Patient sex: M
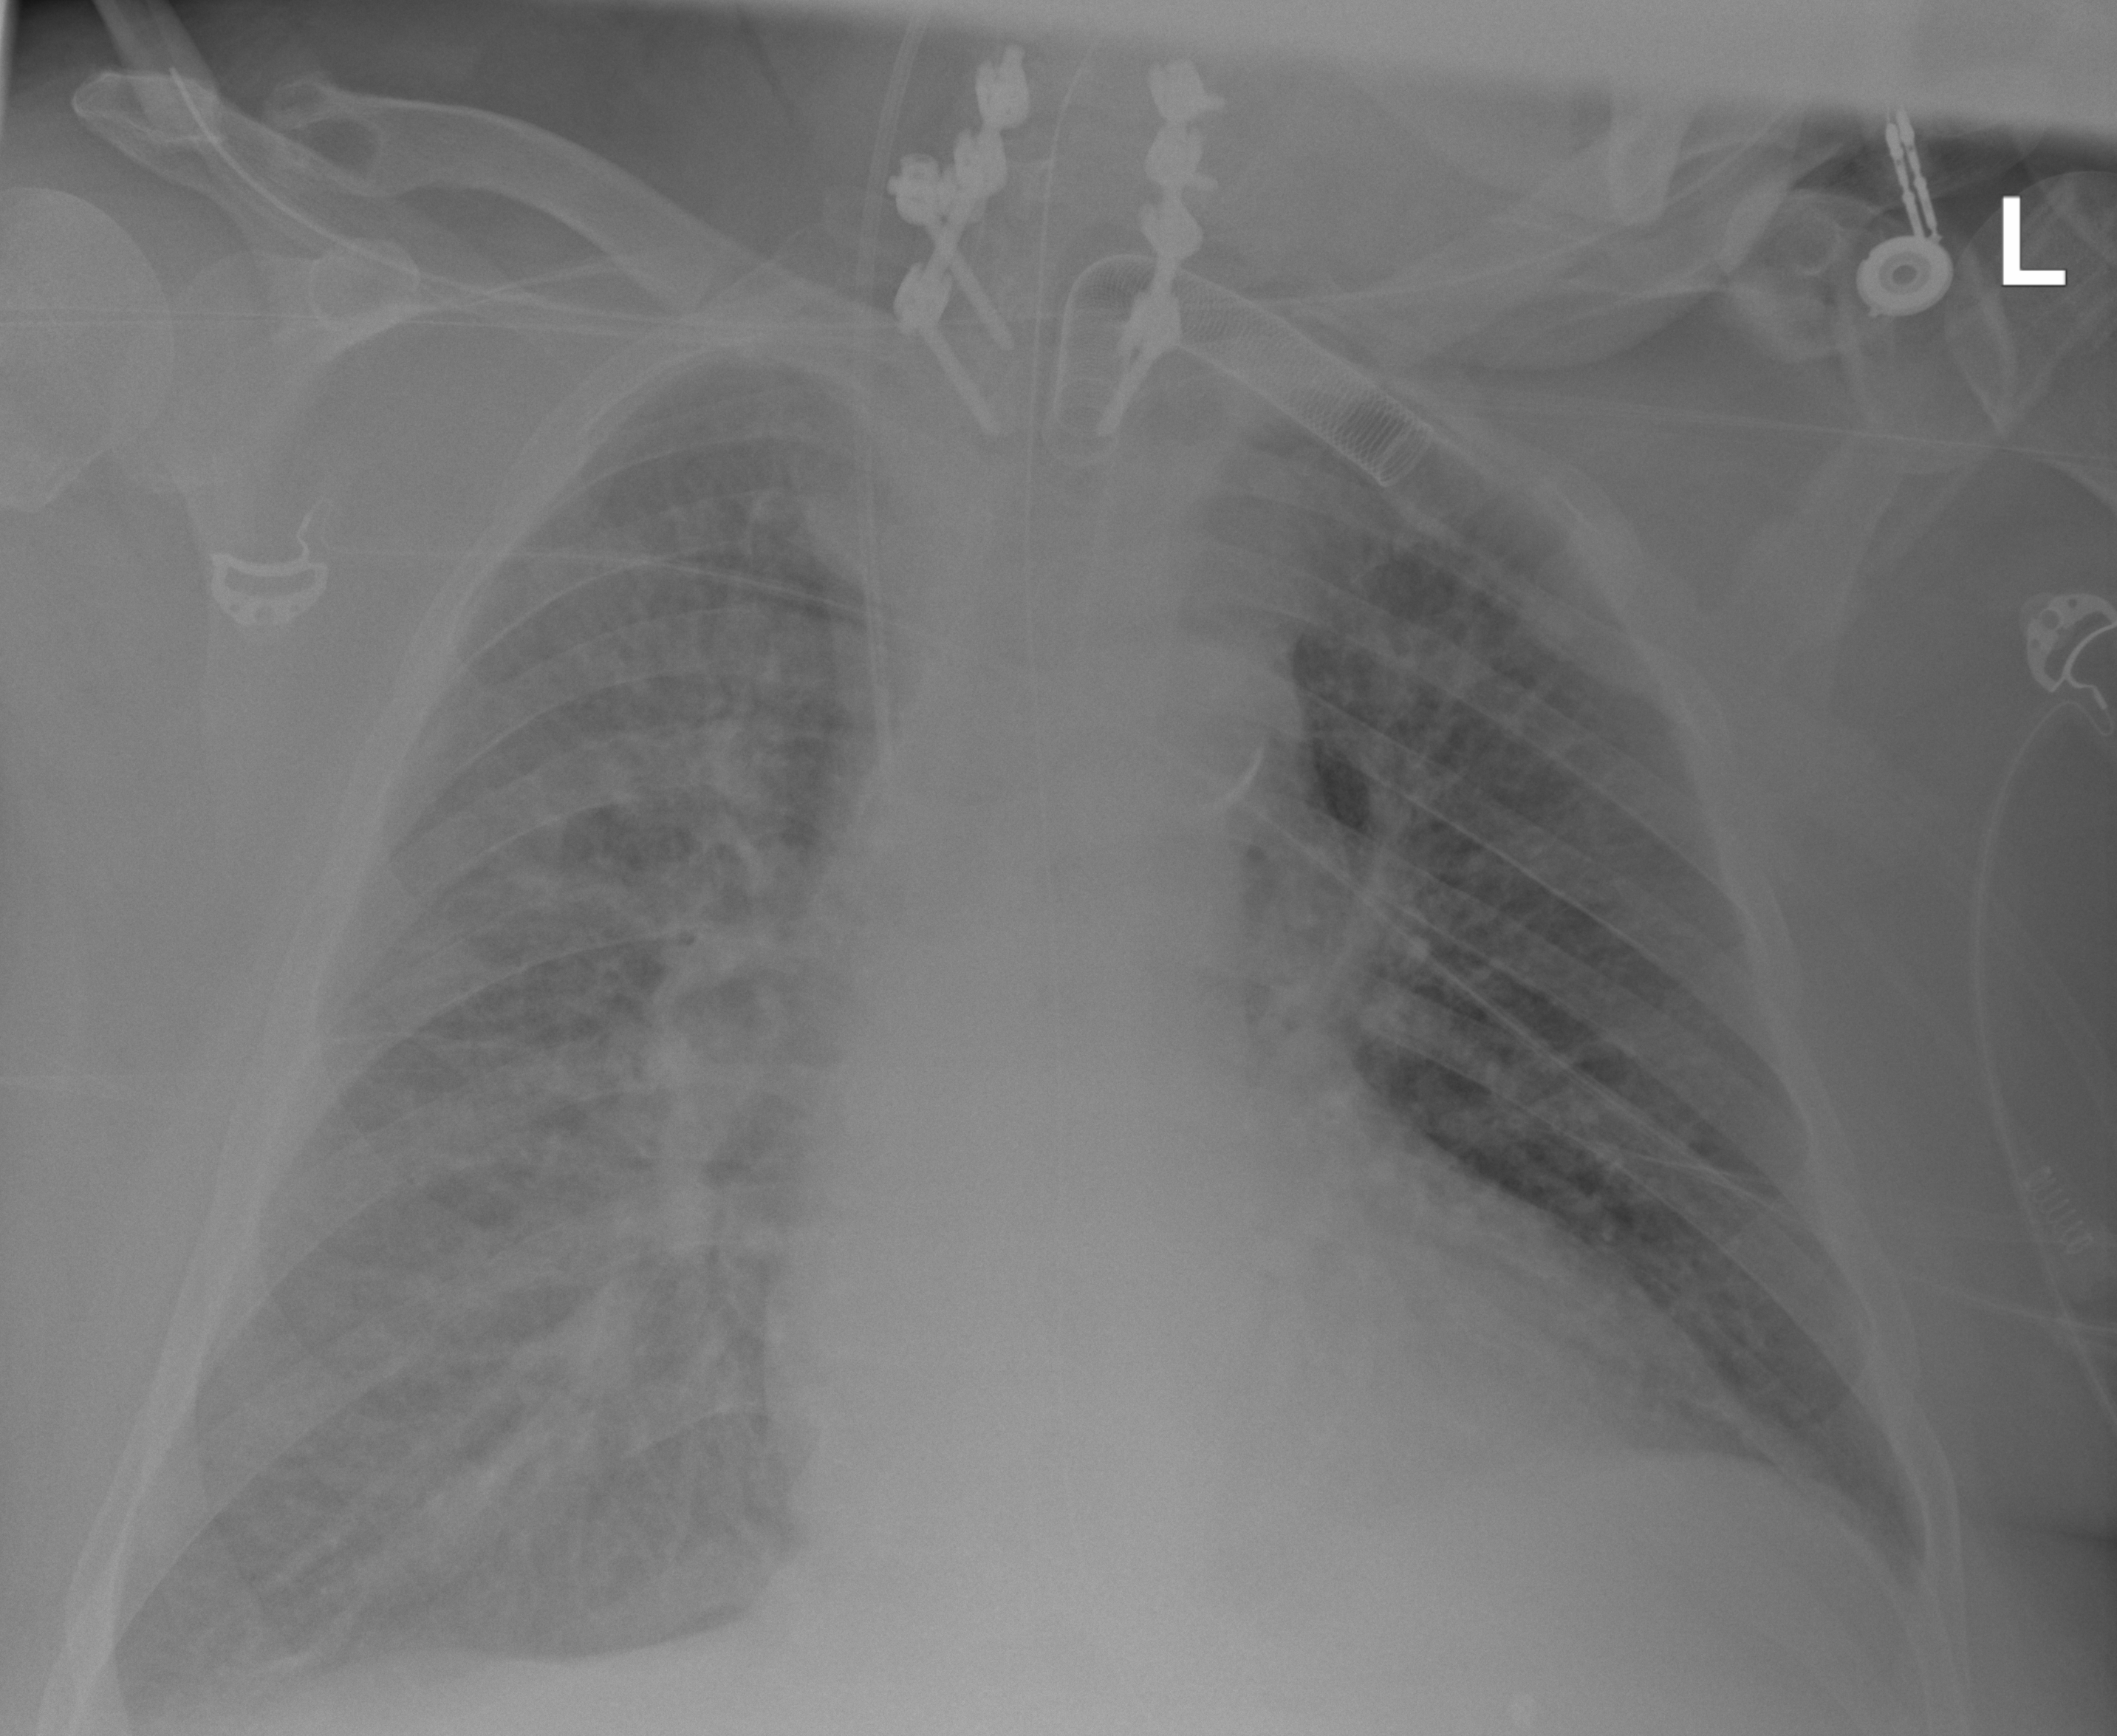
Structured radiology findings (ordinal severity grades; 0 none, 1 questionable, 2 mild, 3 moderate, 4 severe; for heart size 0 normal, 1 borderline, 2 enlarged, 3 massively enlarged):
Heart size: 0
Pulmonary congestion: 2
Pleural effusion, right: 2
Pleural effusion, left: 2
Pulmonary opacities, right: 2
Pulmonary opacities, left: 0
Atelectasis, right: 2
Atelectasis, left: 0